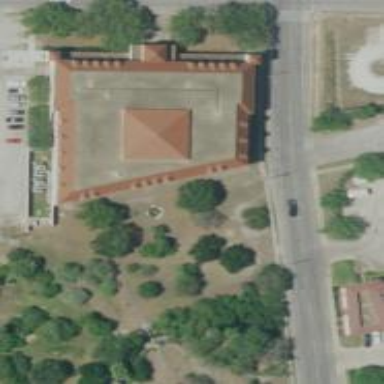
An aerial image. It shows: Library building.